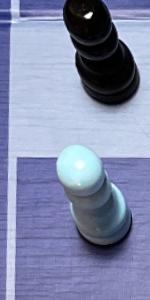
Label: Pawn_White